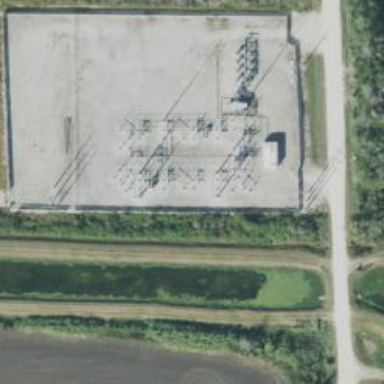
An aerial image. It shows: Switch for power supply.